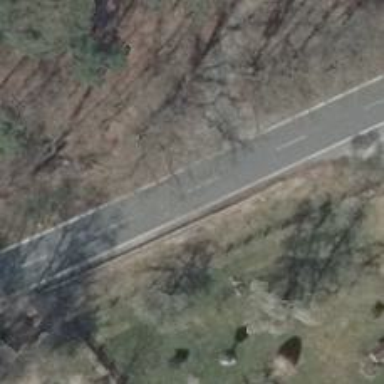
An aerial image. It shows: Secondary road with asphalt surface.